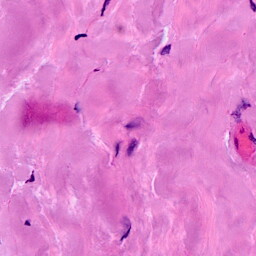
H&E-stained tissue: Breast